Interaction volume radius: 10 \u00c5
Interaction volume height: 20 \u00c5
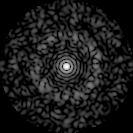
Disorder parameter: 0.8414